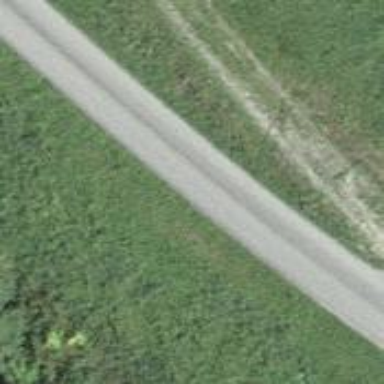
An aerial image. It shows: Unclassified paved road.